Question: While I try to debug the application, it pop up the dialog box and shown as below.

How to overcome this issue?
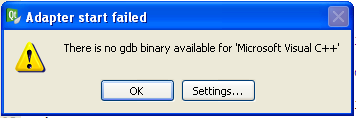
Answer: You need to install the Debugging Tools for Windows (the cdb debugger) for QtCreator to use the Microsoft debugger engine for programs built with MSVC.
To use GDB on Windows, you'll need to build the program using MinGW.
Details are available here: <URL>